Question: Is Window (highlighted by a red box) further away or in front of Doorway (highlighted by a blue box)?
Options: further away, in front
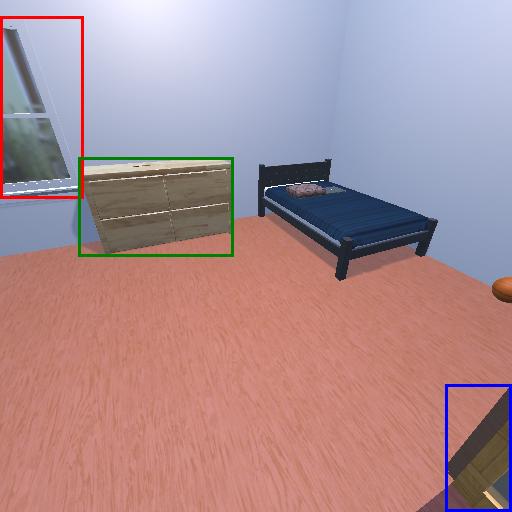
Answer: further away